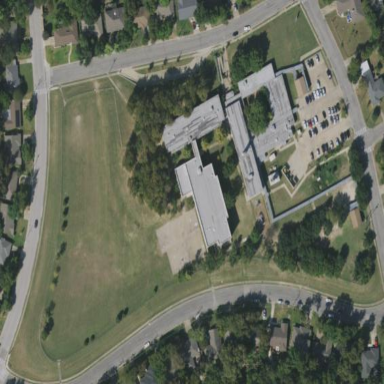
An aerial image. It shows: School.